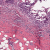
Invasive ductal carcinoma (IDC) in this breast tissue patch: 0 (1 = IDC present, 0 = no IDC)